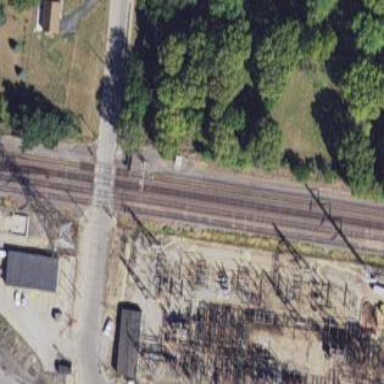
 classified as industrial. Surrounding the substation is fence."